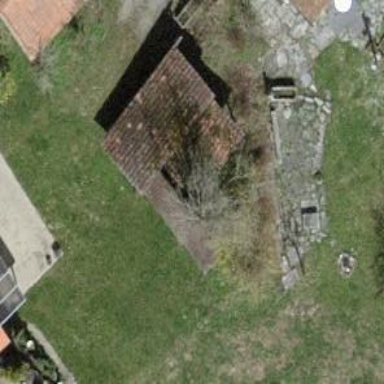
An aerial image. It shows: Shed building.